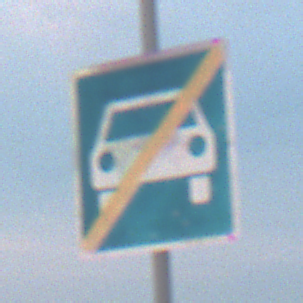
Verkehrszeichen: EndeKraftfahrstrasse
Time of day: SunriseSunset
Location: Outdoor (Nature)
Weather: PartlyCloudy
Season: NotSpecified
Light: Natural